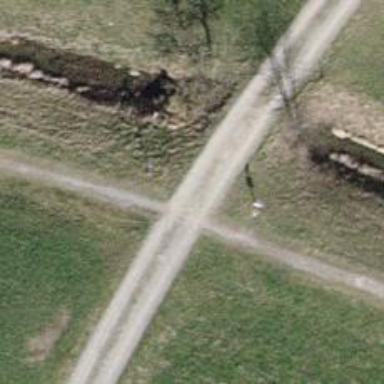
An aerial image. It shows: Gravel track on bridge with grade 2 track type.